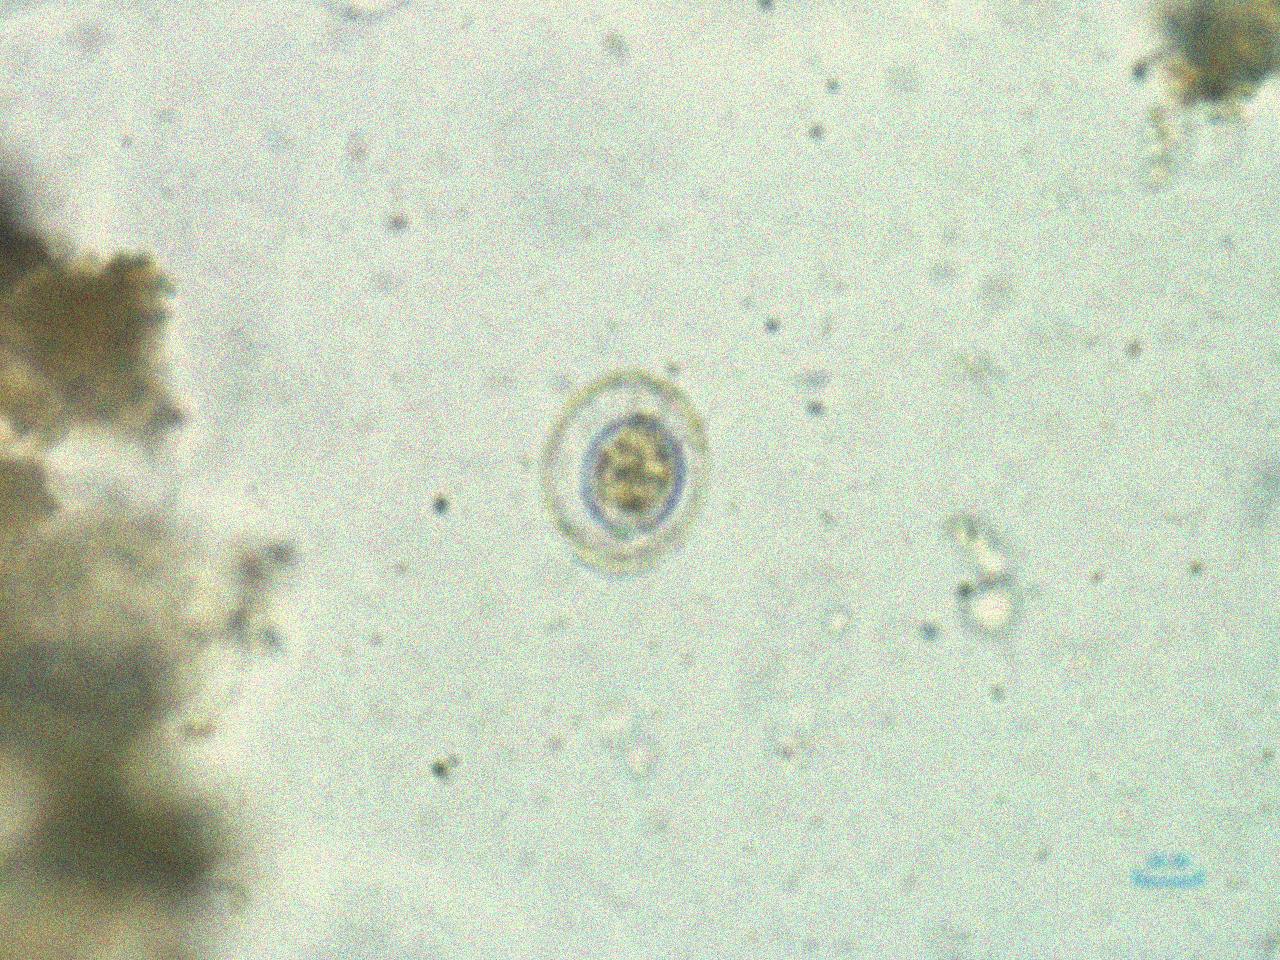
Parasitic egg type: Hymenolepis nana